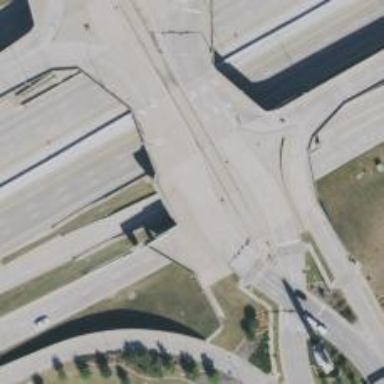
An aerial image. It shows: Secondary road crossing bridge.